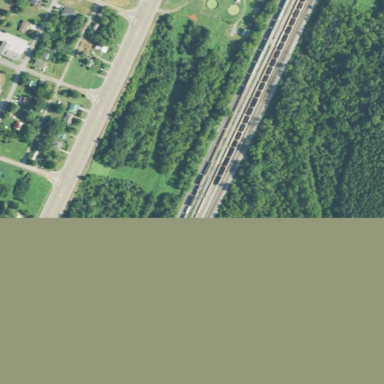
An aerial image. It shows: Railway area.